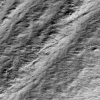
Atmospheric dust classification: not_dusty